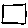
Label: square